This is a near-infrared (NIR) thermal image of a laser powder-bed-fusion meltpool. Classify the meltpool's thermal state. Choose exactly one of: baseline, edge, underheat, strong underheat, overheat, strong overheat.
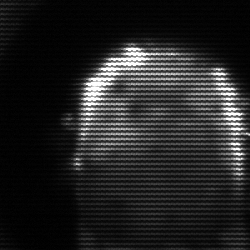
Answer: baseline